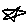
Label: star